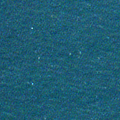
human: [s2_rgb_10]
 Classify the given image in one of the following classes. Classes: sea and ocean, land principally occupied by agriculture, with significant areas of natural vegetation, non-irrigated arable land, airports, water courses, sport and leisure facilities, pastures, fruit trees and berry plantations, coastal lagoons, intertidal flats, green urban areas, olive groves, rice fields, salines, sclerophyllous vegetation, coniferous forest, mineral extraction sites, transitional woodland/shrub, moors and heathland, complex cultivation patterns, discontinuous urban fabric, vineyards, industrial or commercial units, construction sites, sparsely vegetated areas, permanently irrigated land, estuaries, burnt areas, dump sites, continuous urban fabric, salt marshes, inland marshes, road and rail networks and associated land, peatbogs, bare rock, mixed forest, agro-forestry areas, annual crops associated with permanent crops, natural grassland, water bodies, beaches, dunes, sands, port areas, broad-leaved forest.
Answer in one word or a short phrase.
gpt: sea and ocean